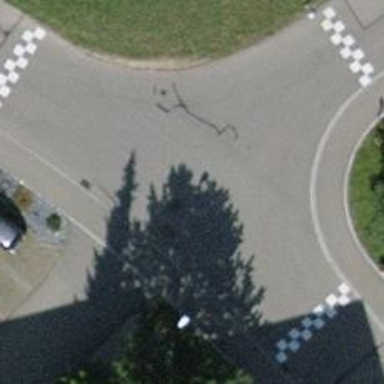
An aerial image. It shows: Traffic calming table.